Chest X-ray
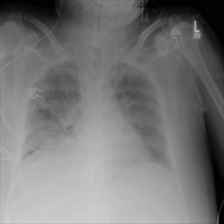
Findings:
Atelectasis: negative
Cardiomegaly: negative
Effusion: negative
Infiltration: positive
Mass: negative
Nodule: negative
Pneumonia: negative
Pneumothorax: negative
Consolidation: negative
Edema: negative
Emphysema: negative
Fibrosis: negative
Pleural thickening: negative
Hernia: negative